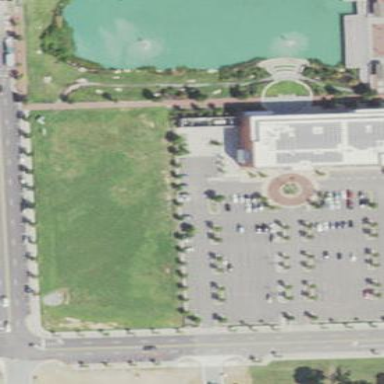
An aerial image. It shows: Grassy park area designated for leisure activities.